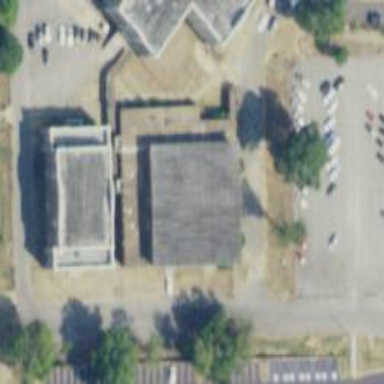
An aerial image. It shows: School building.